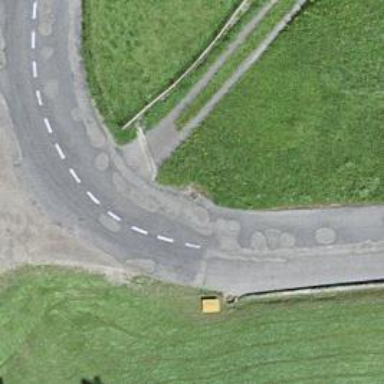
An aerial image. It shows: Unclassified road with asphalt surface.